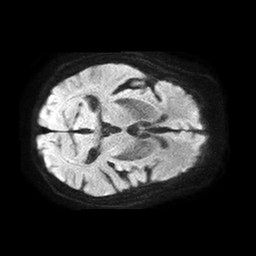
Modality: TRACE
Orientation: axial
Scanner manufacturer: philips
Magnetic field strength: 1.5 T
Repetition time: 4.6 s
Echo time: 0.08631 s